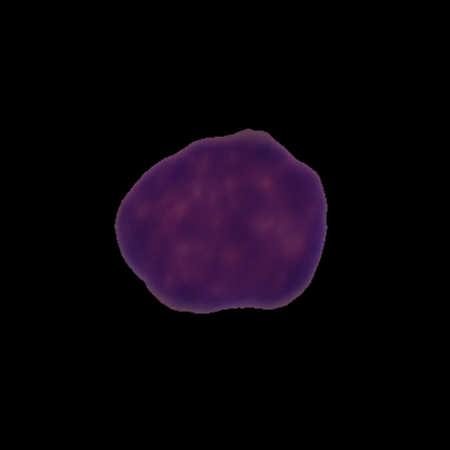
Label: healthy